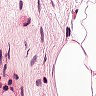
Metastatic tissue present: no